Interaction volume radius: 5 \u00c5
Interaction volume height: 10 \u00c5
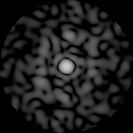
Disorder parameter: 0.866